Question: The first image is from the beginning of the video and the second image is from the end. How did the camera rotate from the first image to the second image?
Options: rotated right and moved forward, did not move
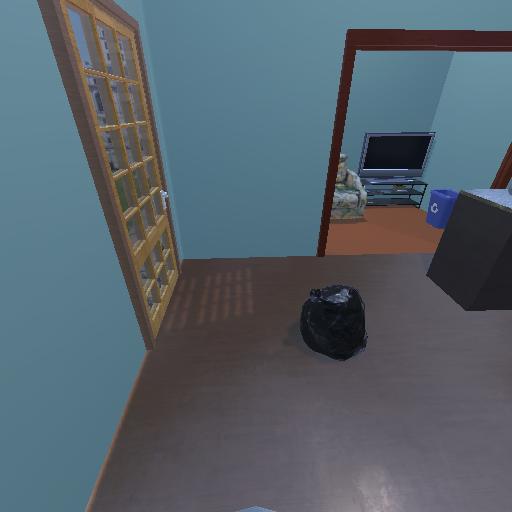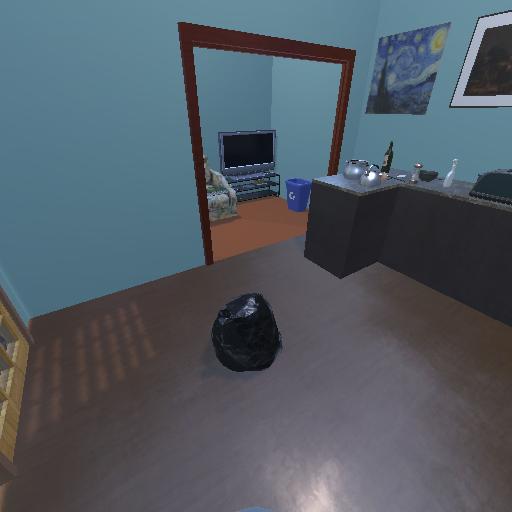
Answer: rotated right and moved forward